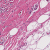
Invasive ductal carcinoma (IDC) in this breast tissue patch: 1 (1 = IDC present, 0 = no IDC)